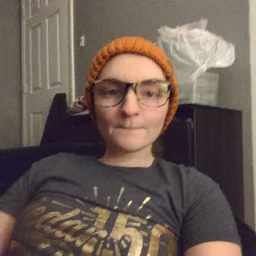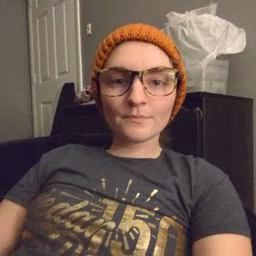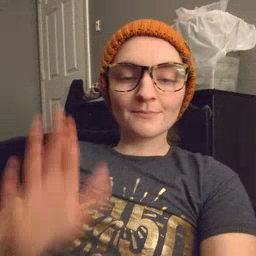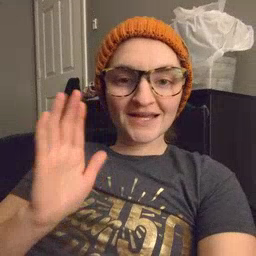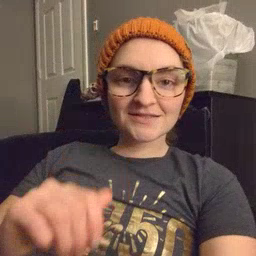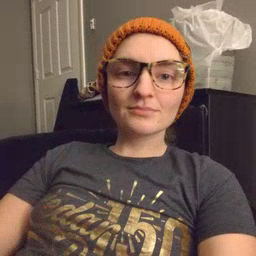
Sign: bye